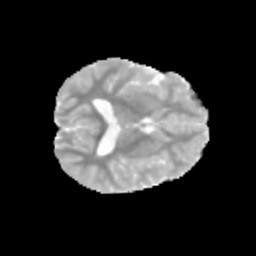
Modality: MD
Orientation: axial
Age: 9
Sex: male
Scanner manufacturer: siemens
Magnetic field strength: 3 T
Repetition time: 3.8 s
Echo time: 0.07 s